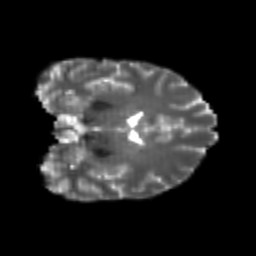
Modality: T2w
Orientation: coronal
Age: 23
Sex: female
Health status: healthy
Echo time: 0.074 s